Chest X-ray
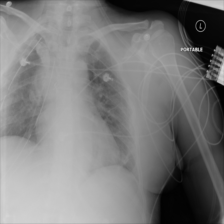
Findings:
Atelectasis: positive
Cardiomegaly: negative
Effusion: negative
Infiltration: positive
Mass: negative
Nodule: negative
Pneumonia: negative
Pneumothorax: negative
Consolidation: negative
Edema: negative
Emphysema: negative
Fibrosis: negative
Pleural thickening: negative
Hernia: negative